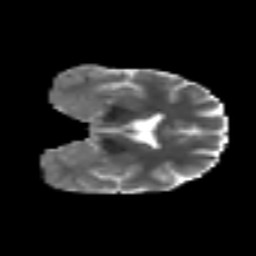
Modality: MD
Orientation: coronal
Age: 40
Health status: ill
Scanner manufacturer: philips
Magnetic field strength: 3 T
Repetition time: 9 s
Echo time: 0.127 s